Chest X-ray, PA view. Patient: 52 years old, sex F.
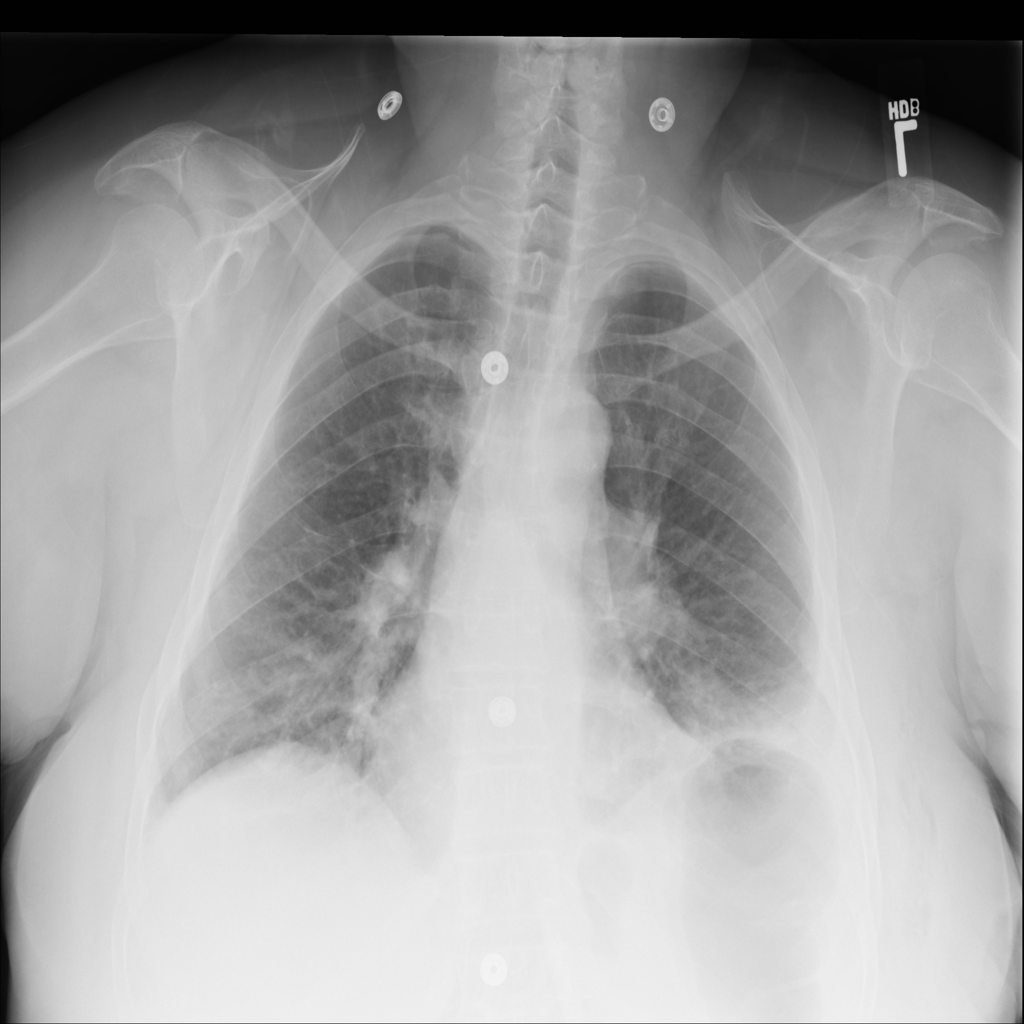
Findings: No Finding